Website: ulta-beauty
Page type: payment
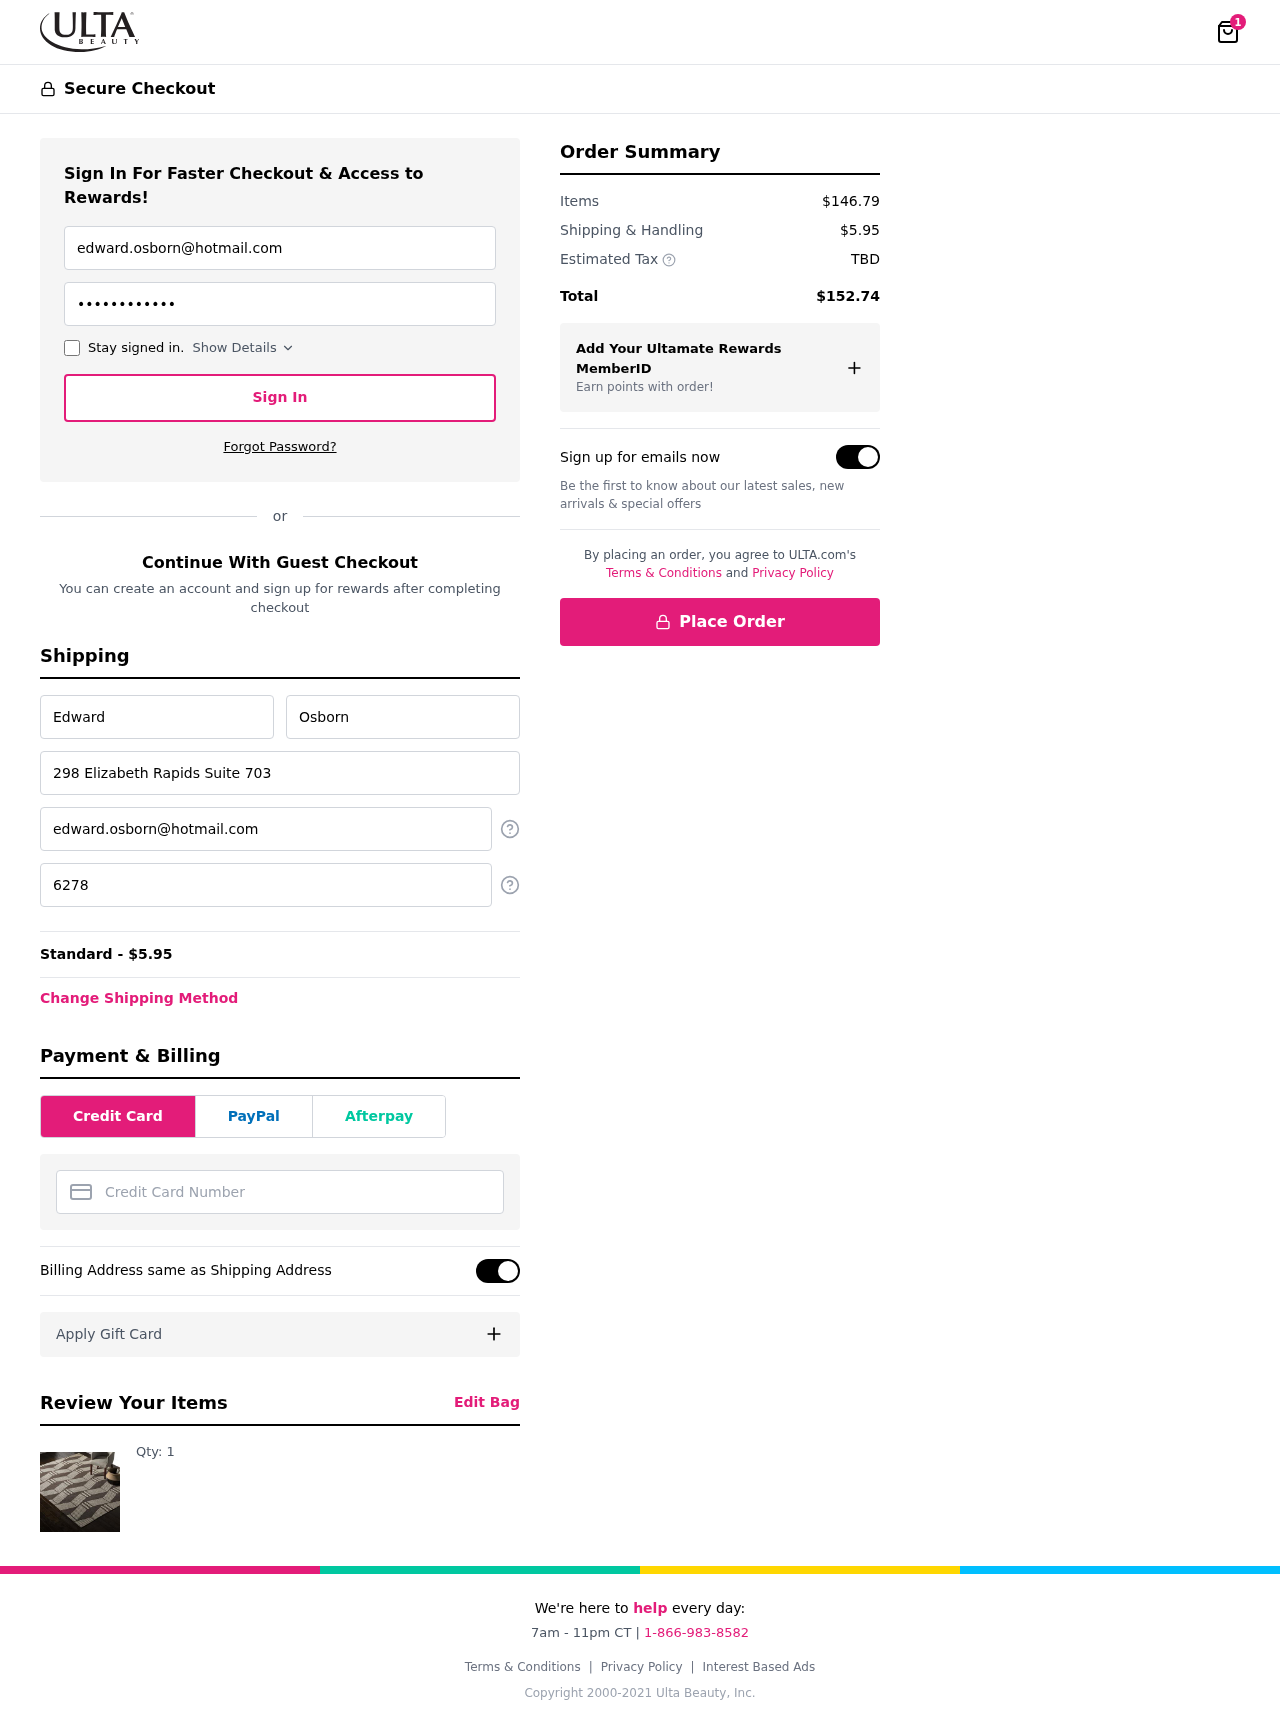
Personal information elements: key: PII_CARD_NUMBER
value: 4583 8475 2433 0389
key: PII_EMAIL
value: edward.osborn@hotmail.com
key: PII_FIRSTNAME
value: Edward
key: PII_LASTNAME
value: Osborn
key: PII_PHONE
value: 6278390386
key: PII_STREET
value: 298 Elizabeth Rapids Suite 703
Product elements: key: PRODUCT1_QUANTITY
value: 1
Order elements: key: ORDER_NUM_ITEMS
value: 1
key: ORDER_SHIPPING_COST
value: $5.95
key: ORDER_SHIPPING_COST
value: Standard - $5.95
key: ORDER_SUBTOTAL
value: $146.79
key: ORDER_TAX
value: TBD
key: ORDER_TOTAL
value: $152.74